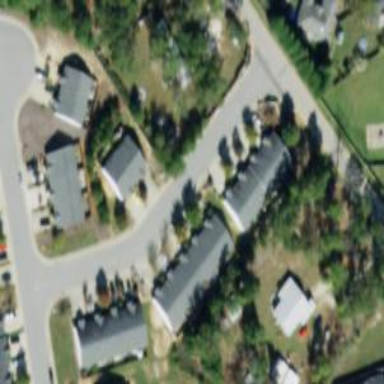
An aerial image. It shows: Living street.